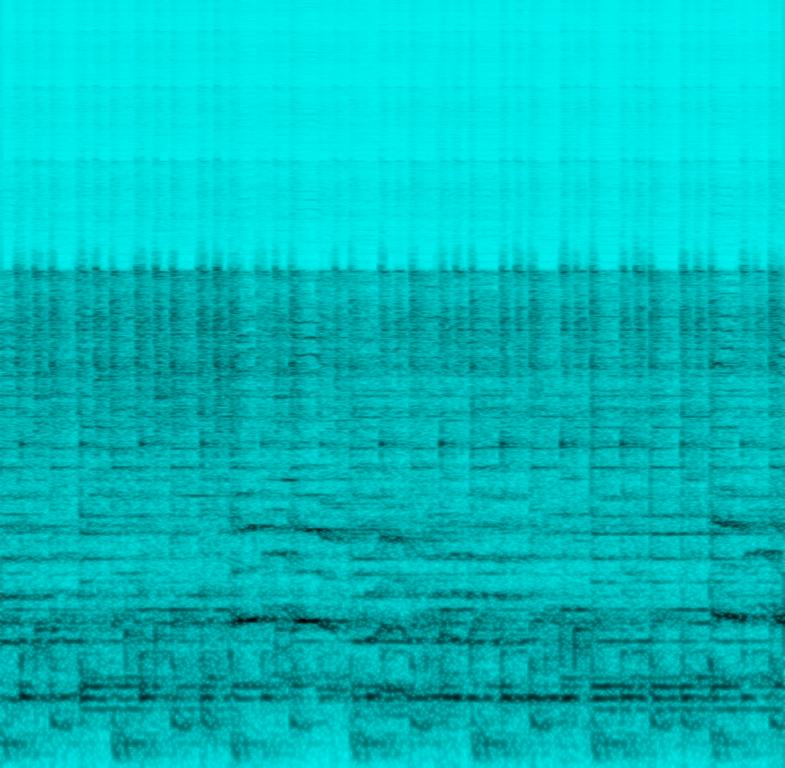
This song features a female voice crooning the main melody. She is using vocables and no lyrics. The same melody is played on the synth immediately after she sings the first first line. A percussion player plays a simple beat. A tambourine plays in the background. The rest of the instruments are not clear due to the low audio quality. This song can be played in a coffee shop. The mood of this song is romantic.